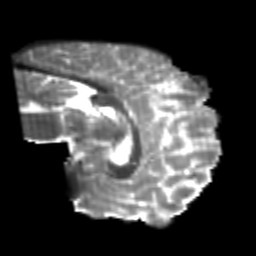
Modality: T2w
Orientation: sagittal
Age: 21
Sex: male
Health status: healthy
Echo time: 0.074 s